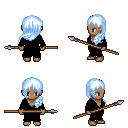
a pixel art fantasy rpg character, female body template, human, dark skin, black robe, white pants, white cyan left-swept hairstyle, spear, four views (front, back, left, right), 2x2 character sprite sheet, small pixel art, hard edges, no anti-aliasing